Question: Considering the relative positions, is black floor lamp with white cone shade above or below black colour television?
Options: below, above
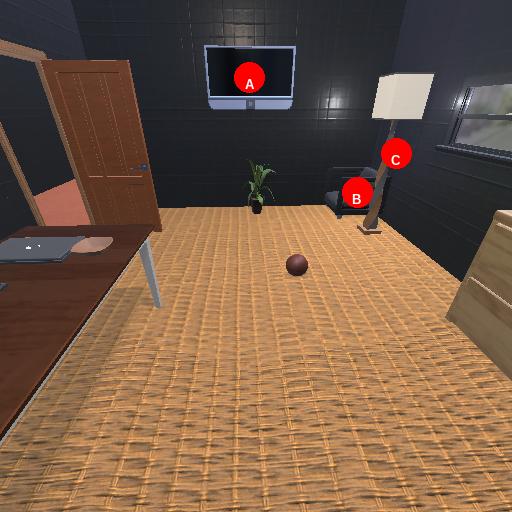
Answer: below